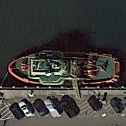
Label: civil